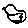
Label: bird